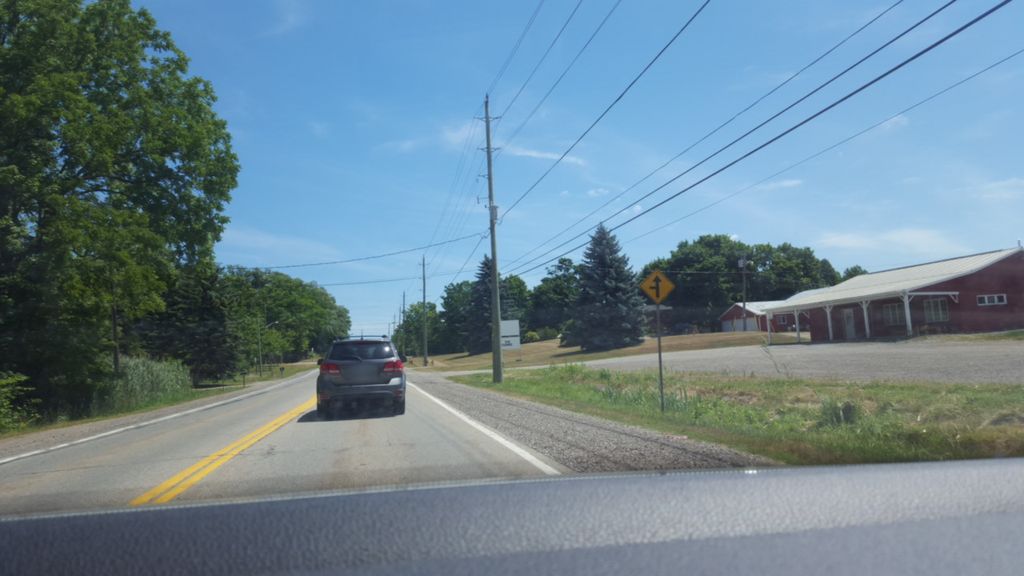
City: hamilton